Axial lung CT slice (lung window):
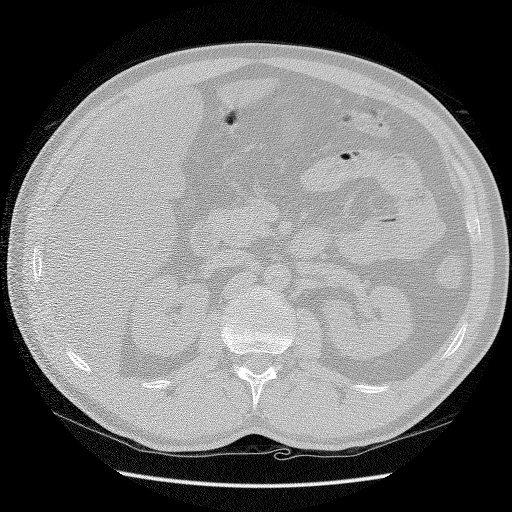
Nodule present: no